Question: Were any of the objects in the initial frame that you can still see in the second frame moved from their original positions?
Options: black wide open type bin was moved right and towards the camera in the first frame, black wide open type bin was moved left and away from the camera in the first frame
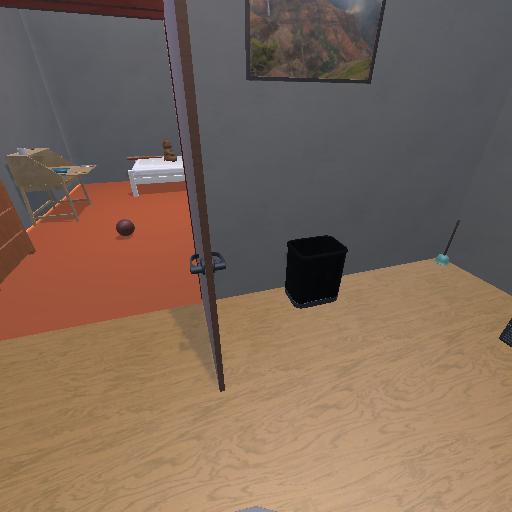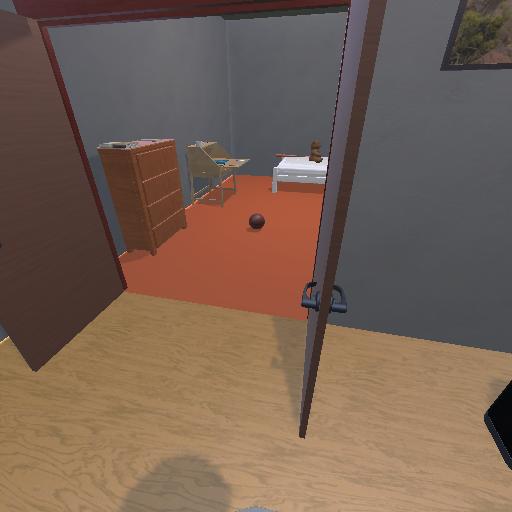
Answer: black wide open type bin was moved right and towards the camera in the first frame